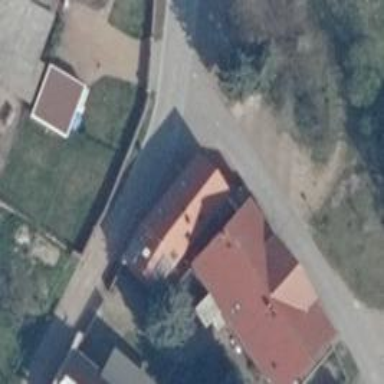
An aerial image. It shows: Café.